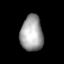
Tissue: lung
Cell type: T cells
Senescence score: 0.2273
Nuclear area (px): 786
Mean DAPI intensity: 161.779